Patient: sex F, age 28
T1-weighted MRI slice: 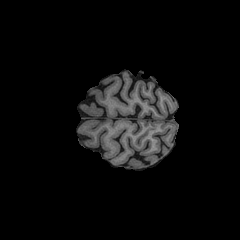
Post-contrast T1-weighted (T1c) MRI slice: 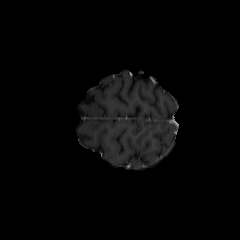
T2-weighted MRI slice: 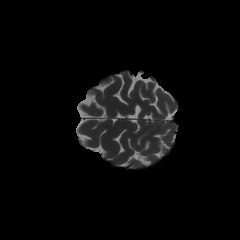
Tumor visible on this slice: no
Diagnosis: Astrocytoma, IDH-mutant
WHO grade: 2